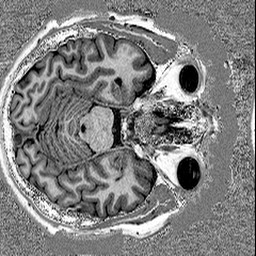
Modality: UNIT1
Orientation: axial
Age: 56
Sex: male
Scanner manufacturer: siemens
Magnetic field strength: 3 T
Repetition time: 5 s
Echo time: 0.00298 s